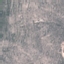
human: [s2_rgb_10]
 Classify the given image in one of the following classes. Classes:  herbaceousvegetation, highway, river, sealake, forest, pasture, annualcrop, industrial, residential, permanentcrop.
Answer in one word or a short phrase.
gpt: HerbaceousVegetation